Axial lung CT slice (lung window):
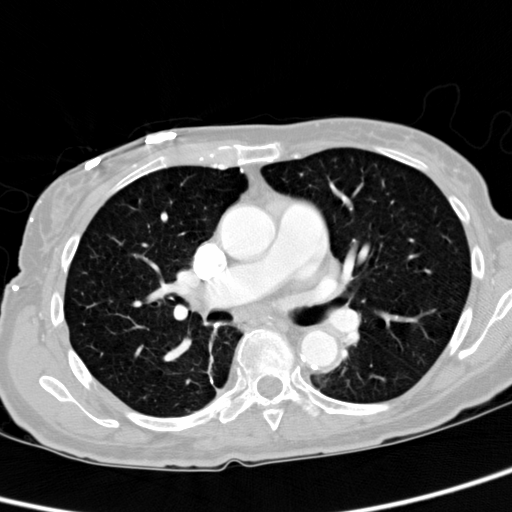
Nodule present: no